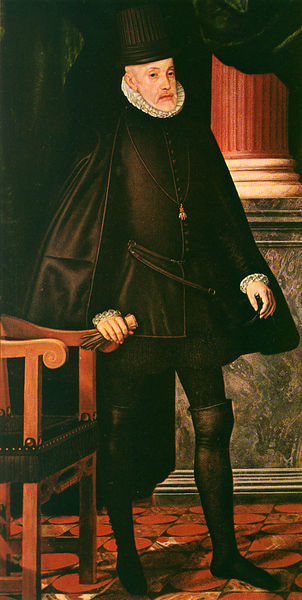
Titel: Philipp II. in seinem Todesjahr
Künstler: Pantoja de la Cruz
Institution: Escorial, El Escorial
Schlagwörter: dunkel, gemälde, mann, schatten, umhang, finger, handschuh, hut, licht, marmor, schwarz, stuhl, säule, gürtel, rot, hochformat, teppich, zylinder, anzug, kragen, sockel, bildnis, herr, hände, portrait, porträt, öl, boden, mantel, sessel, renaissance, vornehm, kette, fliessen, ölgemälde, streng, degen, stiefel, stifel, fließe, maleri, handschue, spanische trcht